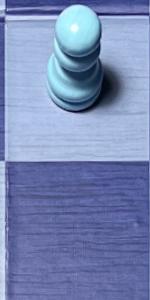
Label: Empty